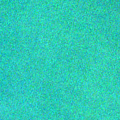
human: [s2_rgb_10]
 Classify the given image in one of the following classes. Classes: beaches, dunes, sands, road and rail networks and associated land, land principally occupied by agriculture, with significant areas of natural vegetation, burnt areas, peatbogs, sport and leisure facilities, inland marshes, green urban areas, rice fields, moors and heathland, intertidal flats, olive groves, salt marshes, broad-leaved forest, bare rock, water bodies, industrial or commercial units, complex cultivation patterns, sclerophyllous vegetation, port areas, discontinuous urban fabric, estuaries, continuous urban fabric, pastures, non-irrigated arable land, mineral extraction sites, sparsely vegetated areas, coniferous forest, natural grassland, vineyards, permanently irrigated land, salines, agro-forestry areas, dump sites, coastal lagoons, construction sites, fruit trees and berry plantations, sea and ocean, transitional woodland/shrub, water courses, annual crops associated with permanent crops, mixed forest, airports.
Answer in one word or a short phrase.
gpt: sea and ocean